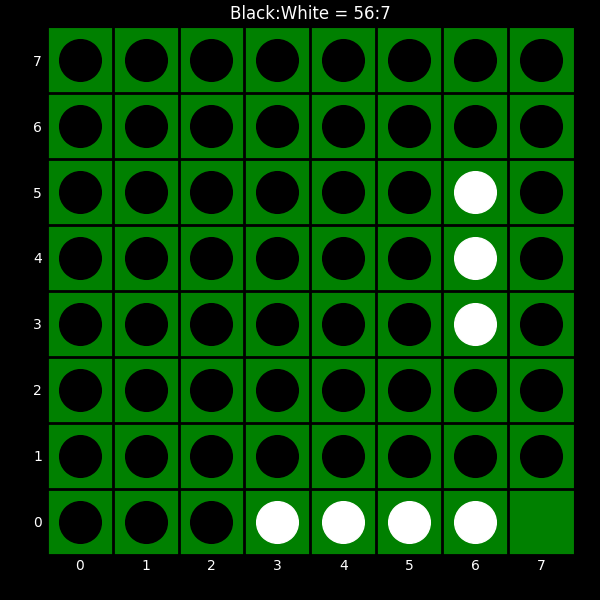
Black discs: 56
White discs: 7